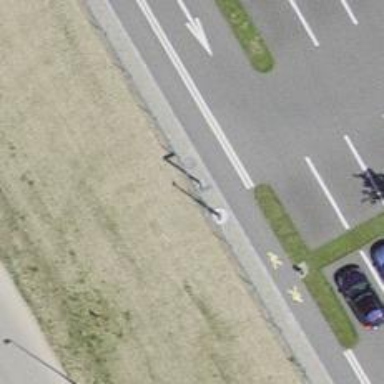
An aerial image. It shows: Asphalt parking aisle along service road.